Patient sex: F
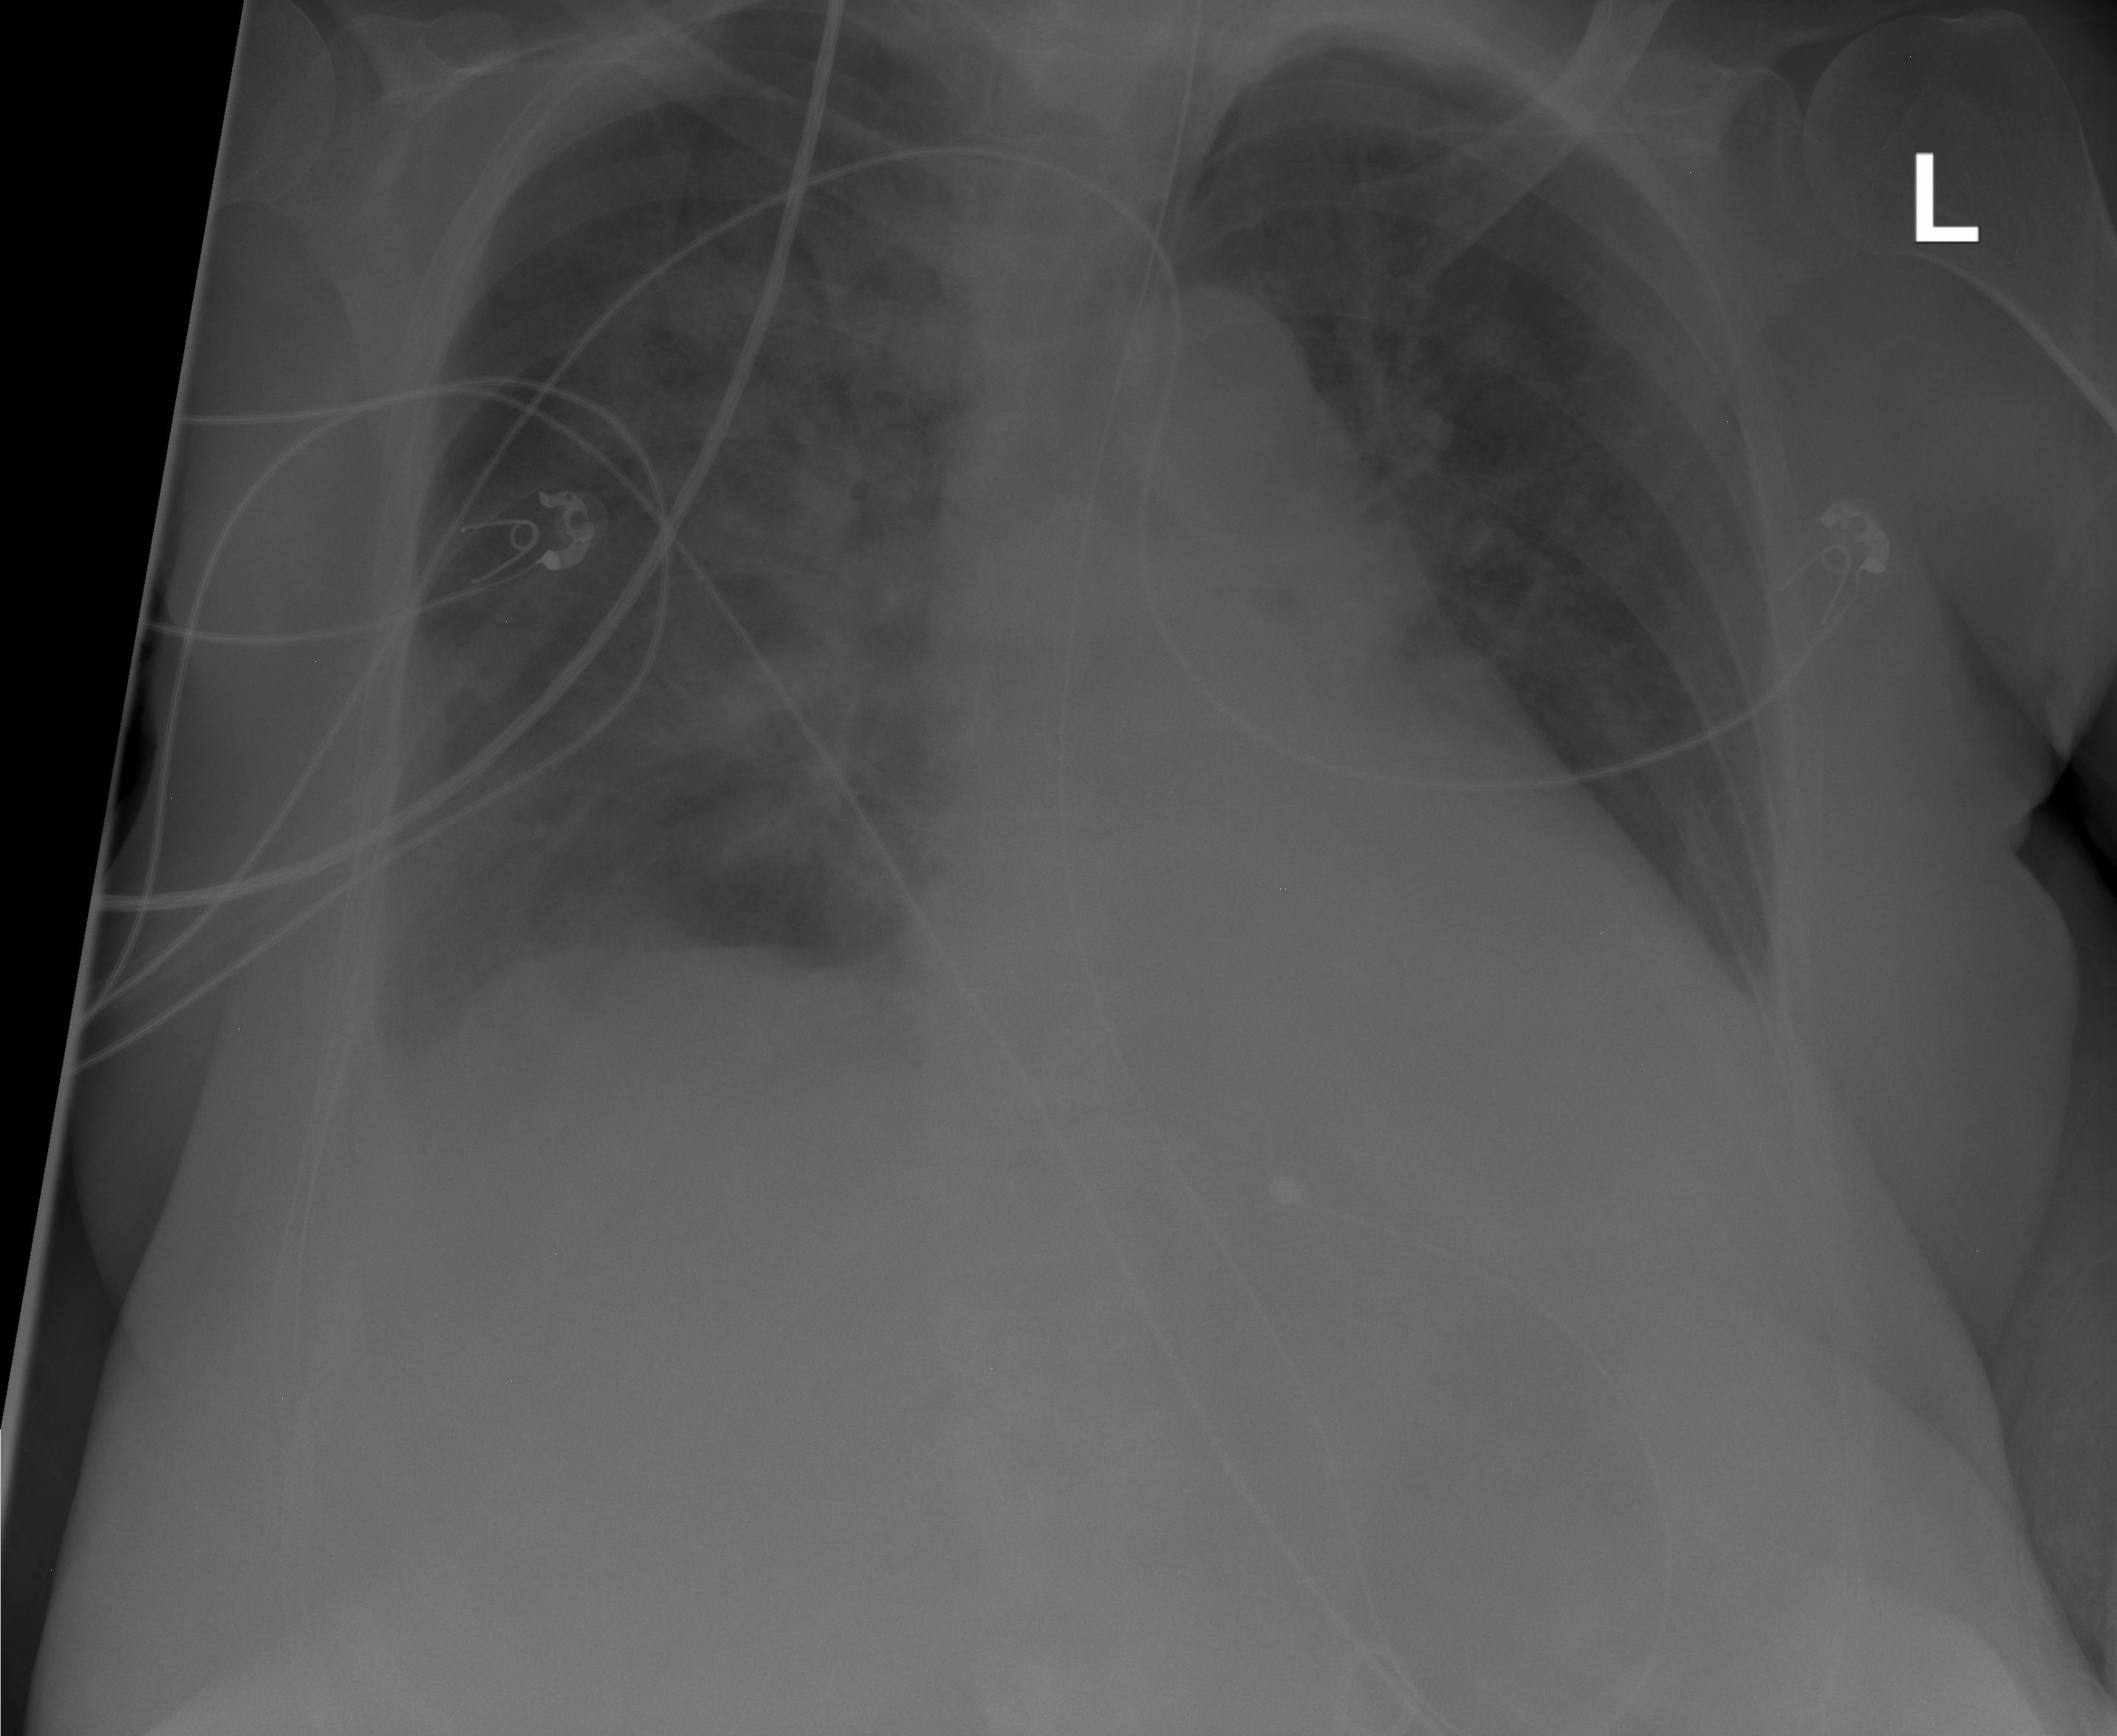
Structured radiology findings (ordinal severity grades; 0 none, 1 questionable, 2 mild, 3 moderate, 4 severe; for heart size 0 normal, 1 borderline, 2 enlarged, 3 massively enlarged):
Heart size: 2
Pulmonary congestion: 3
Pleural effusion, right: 2
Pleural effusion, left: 0
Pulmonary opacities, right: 0
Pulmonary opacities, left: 0
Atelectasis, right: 2
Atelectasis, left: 0